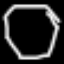
Label: octagon